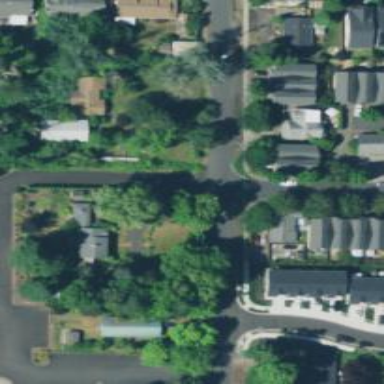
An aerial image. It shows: Residential road with sidewalk on the left side.